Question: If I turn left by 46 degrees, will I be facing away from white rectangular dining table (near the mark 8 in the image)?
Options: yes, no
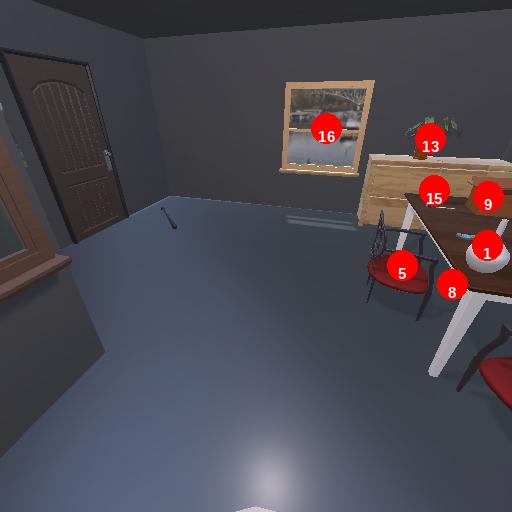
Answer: yes